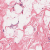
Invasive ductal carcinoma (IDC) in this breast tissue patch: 0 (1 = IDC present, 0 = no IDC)